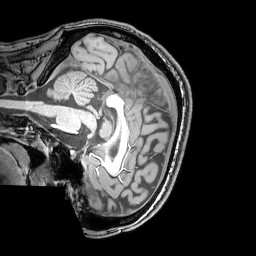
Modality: T1w
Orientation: sagittal
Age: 25
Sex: male
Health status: healthy
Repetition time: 0.081 s
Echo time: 0.037 s